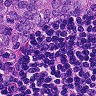
Metastatic tissue present: yes